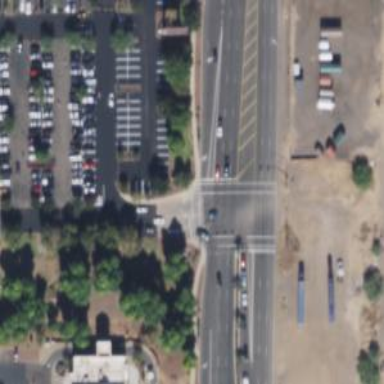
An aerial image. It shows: Solid stop line on the road.